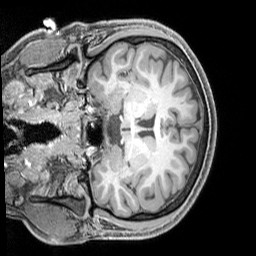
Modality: T1w
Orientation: coronal
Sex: male
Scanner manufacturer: siemens
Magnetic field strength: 3 T
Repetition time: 2.3 s
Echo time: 0.00226 s